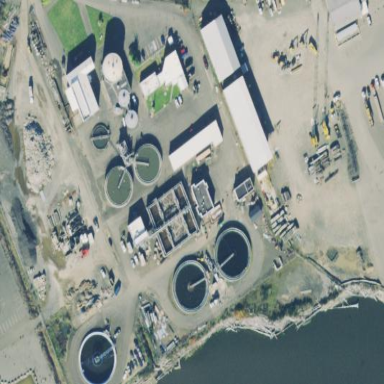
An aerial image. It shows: Wastewater plant.